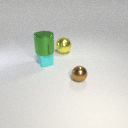
small cyan rubber cube to the left of small brown metal sphere